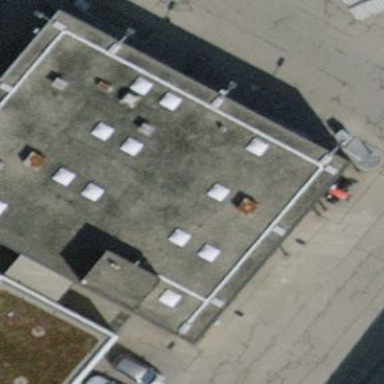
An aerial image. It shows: Industrial building.